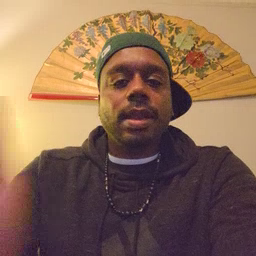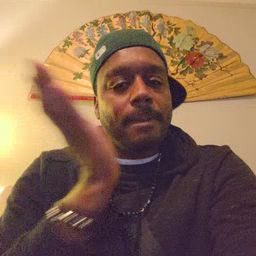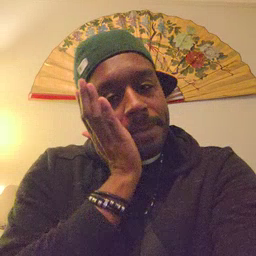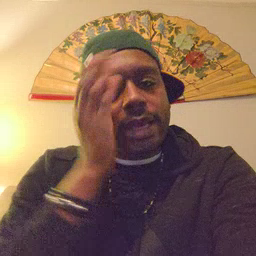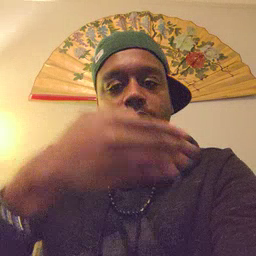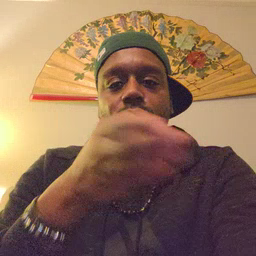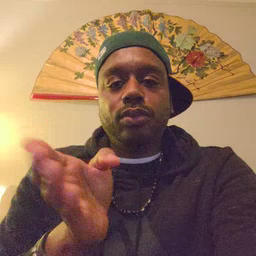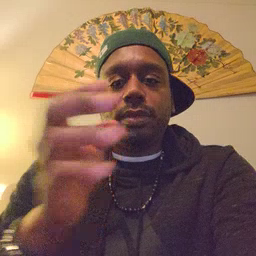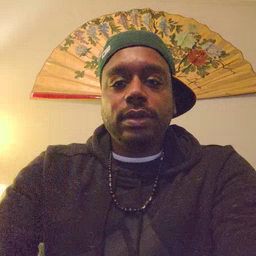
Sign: bedroom